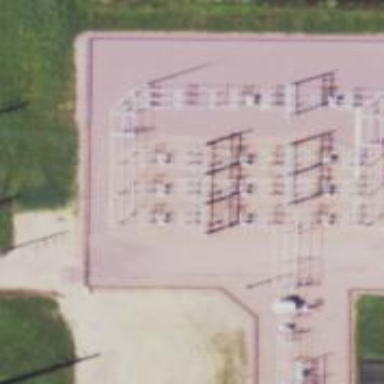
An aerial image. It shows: Switch for power supply.